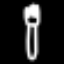
Label: fork